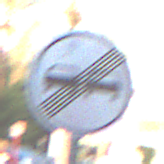
Verkehrszeichen: EndeUeberholverbot
Umgebung: Outdoor, Urban
Tageszeit: SunriseSunset
Wetter: PartlyCloudy
Licht: Natural
Jahreszeit: NotSpecified
Kontrast: LowContrast